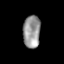
Tissue: lung
Cell type: Endothelial cells
Senescence score: 0.6954
Nuclear area (px): 552
Mean DAPI intensity: 150.319